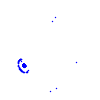
Particle: electron